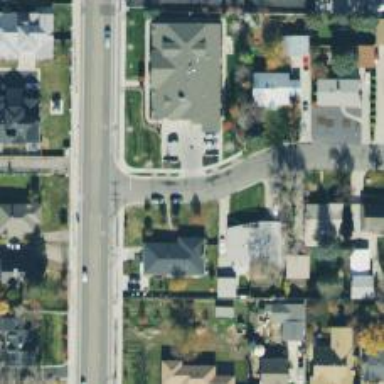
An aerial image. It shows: Residential road with sidewalk on the left side.